Interaction volume radius: 10 \u00c5
Interaction volume height: 15 \u00c5
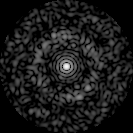
Disorder parameter: 0.8165